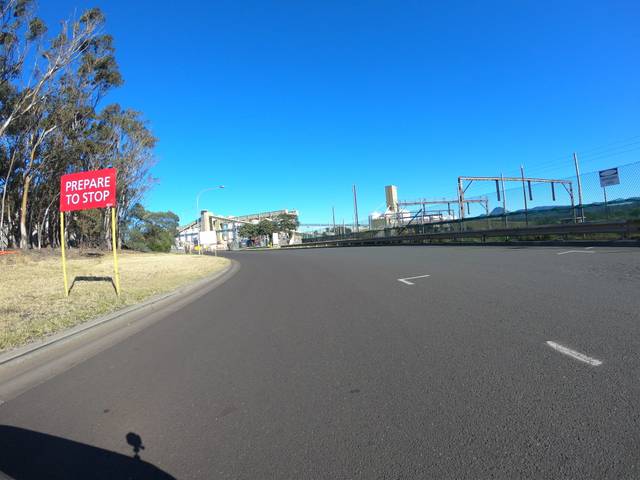
Region: Australia
Coordinates: -34.448, 150.897